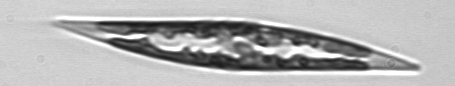
Label: Pleurosigma